Aerial crown-view tile of a tropical tree (Barro Colorado Island, Panama), acquired 20250217:
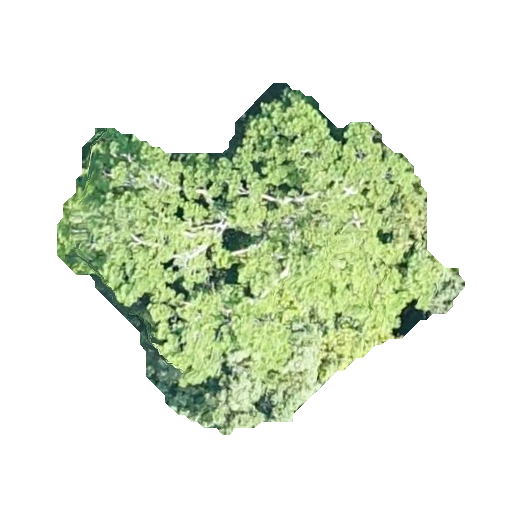
Species: Jacaranda copaia
GBIF accepted scientific name: Jacaranda copaia
Crown area: 127.079 m²